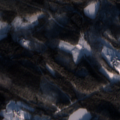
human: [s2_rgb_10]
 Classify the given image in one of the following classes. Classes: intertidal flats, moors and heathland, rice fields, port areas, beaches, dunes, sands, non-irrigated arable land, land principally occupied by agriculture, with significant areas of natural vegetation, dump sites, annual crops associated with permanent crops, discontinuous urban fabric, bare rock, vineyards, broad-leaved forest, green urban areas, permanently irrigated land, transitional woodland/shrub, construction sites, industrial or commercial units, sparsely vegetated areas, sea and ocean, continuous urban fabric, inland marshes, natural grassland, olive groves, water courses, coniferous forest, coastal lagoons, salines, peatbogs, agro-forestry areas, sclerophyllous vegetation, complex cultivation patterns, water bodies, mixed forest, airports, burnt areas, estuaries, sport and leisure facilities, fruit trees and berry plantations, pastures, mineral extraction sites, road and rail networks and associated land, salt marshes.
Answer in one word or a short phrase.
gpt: non-irrigated arable land, coniferous forest, mixed forest, transitional woodland/shrub